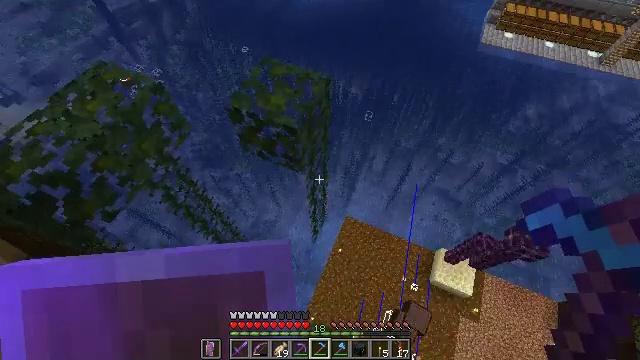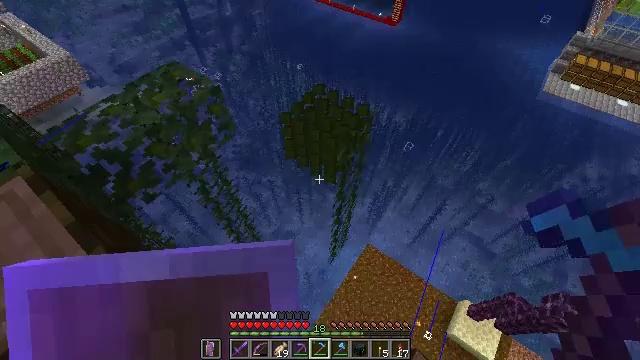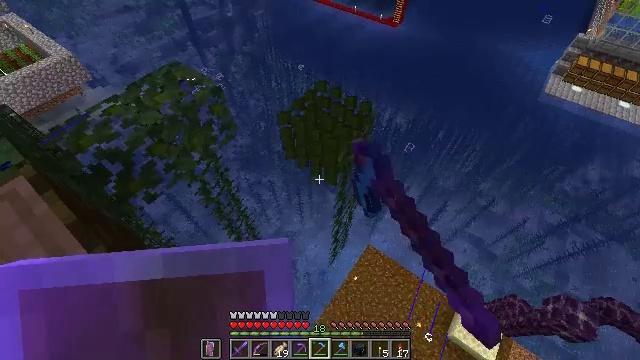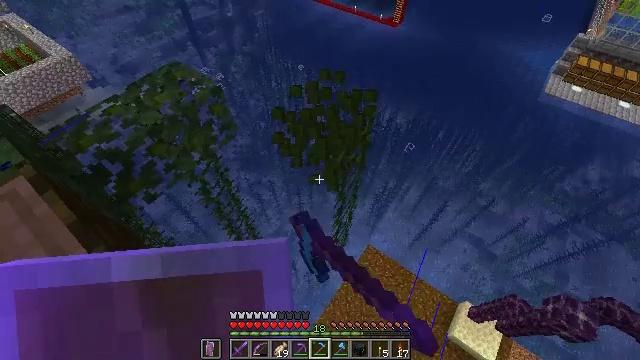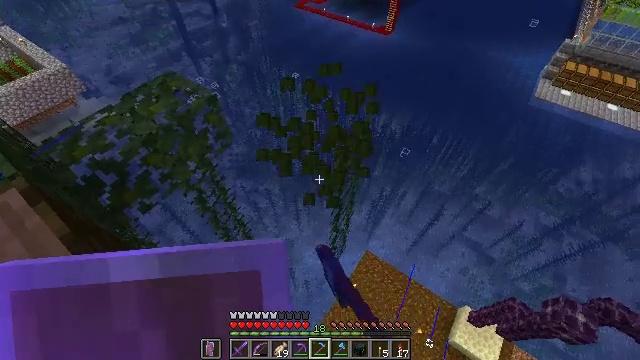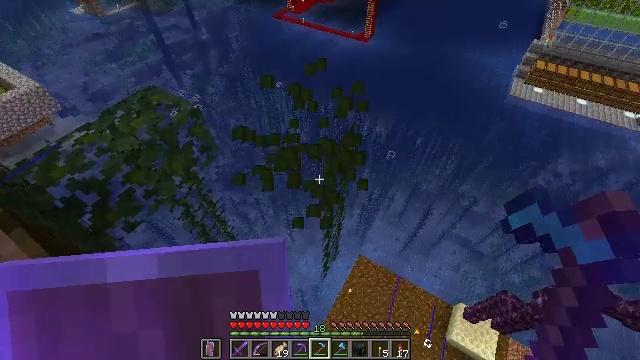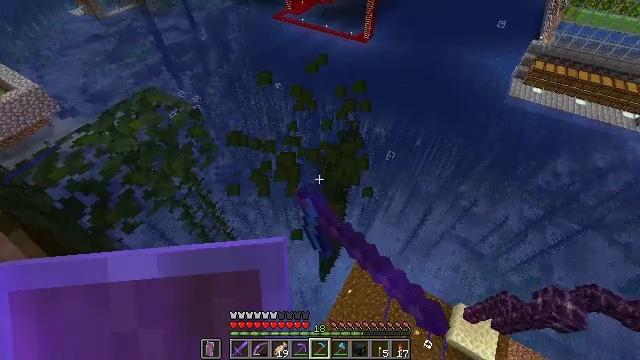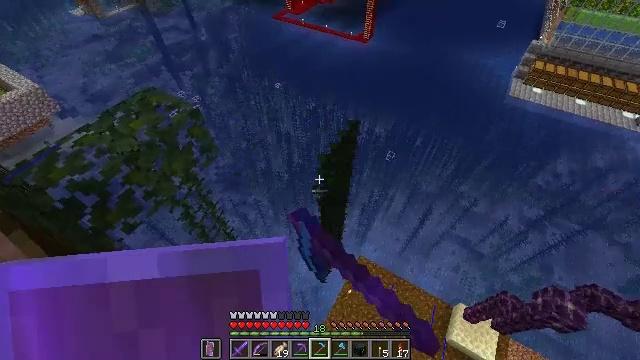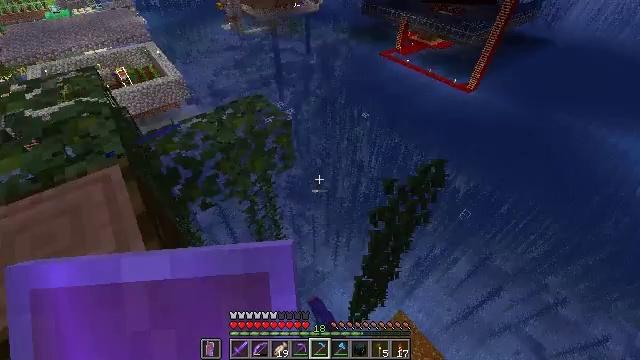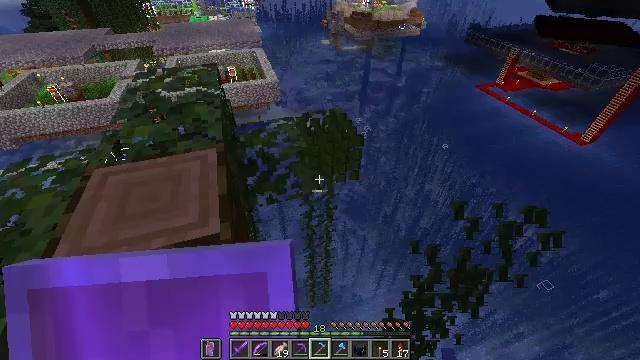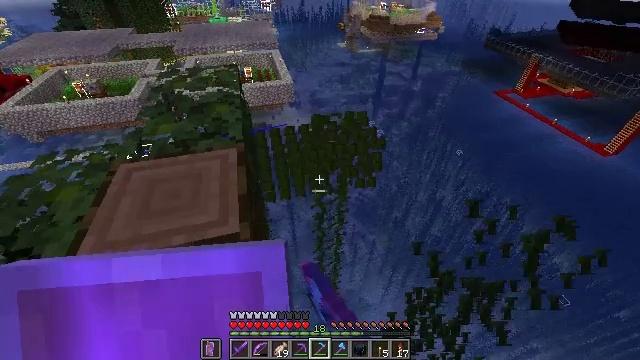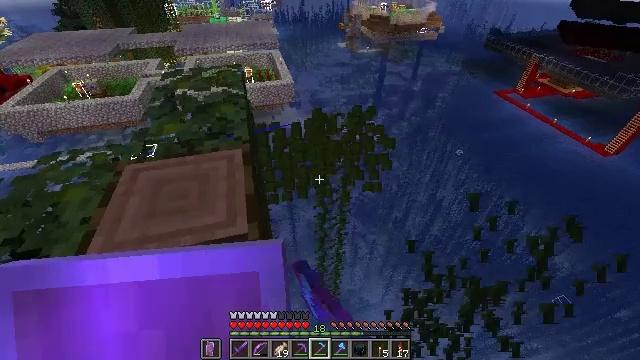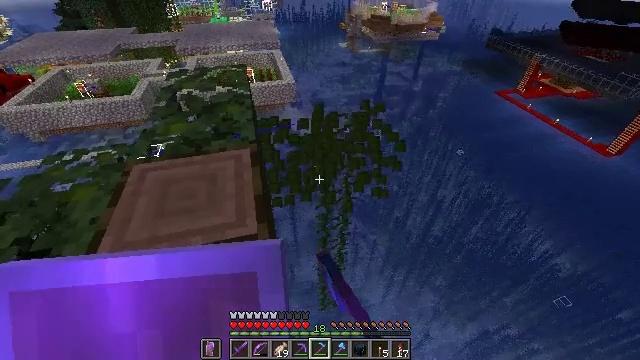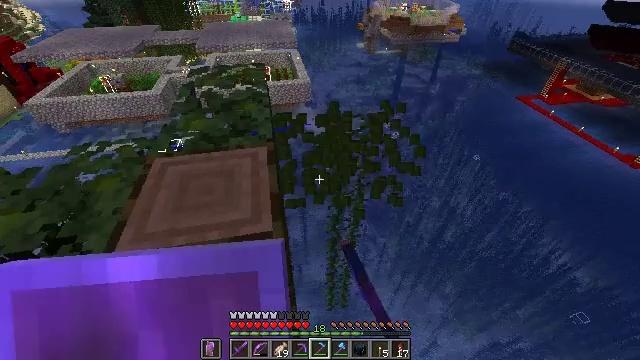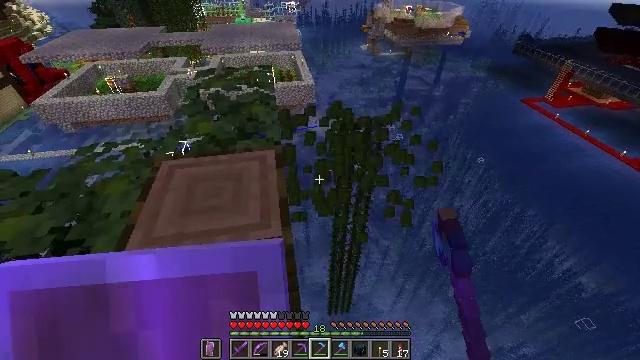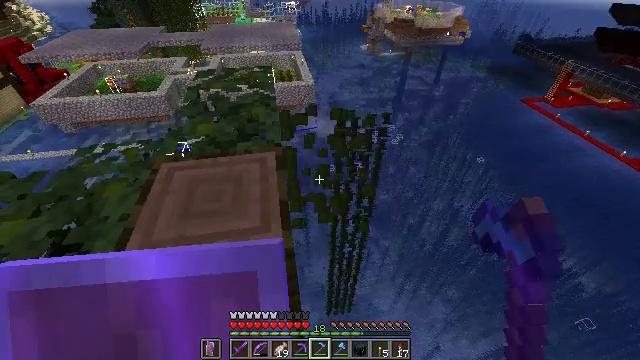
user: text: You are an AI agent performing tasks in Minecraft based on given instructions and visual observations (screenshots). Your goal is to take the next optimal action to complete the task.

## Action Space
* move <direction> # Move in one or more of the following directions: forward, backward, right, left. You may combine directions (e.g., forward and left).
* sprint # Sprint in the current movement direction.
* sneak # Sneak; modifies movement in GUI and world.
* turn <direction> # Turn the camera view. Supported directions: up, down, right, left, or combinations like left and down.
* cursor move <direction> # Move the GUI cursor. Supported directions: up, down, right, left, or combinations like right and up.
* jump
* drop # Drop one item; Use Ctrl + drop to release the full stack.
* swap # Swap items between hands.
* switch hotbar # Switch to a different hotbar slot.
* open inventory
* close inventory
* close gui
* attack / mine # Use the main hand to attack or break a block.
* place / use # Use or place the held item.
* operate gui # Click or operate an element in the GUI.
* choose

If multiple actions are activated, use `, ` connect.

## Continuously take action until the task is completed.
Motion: motion action
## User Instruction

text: Collect jungle leaves by breaking them.
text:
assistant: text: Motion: sneak, turn left and up, attack / mine
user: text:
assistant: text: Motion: sneak, attack / mine
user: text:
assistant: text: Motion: sneak, attack / mine
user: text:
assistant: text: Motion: sneak, turn right and up, attack / mine
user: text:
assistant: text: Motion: sneak, turn right and up, attack / mine
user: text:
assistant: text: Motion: sneak, attack / mine
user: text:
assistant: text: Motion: move left, sneak, attack / mine
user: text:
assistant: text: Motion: move left, sneak, turn left and up, attack / mine
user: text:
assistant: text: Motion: move left, sneak, turn left and up, attack / mine
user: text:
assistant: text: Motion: move left, sneak, turn left, attack / mine
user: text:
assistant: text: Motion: move left, sneak, attack / mine
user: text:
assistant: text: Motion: move left, sneak, attack / mine
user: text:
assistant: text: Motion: sneak, turn left, attack / mine
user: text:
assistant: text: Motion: move forward, sneak, attack / mine
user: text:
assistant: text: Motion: move forward, sneak, attack / mine
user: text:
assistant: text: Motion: move forward, sneak, turn up, attack / mine
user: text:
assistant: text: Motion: move forward, sneak, attack / mine
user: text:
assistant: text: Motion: move forward, sneak, attack / mine
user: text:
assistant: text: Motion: move forward, sneak, turn right and up, attack / mine
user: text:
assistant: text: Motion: move forward, sneak, turn right, attack / mine
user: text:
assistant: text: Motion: move forward, sneak, attack / mine
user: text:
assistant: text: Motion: move forward, sneak, turn left and up, attack / mine
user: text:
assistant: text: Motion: move forward, sneak, turn left, attack / mine
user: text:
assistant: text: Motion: move forward, sneak, turn left, attack / mine
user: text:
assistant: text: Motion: move forward, sneak, turn left, attack / mine
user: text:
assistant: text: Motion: move forward, sneak, attack / mine
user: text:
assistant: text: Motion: sneak, attack / mine
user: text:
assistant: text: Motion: sneak, turn right, attack / mine
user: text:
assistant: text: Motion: sneak, turn right and up, attack / mine
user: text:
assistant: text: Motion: sneak, turn right and up, attack / mine